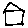
Label: house